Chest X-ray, AP view. Patient: 47 years old, sex M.
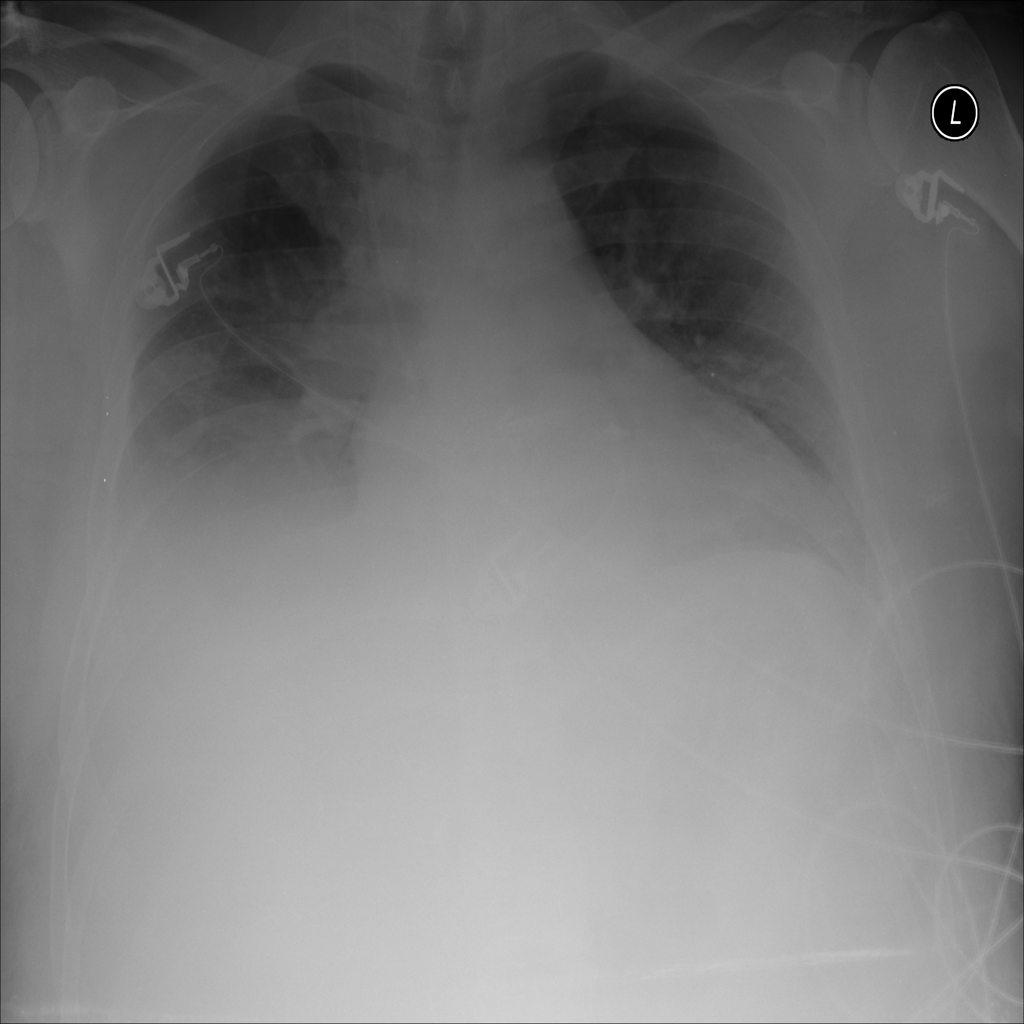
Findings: Atelectasis, Effusion, Infiltration